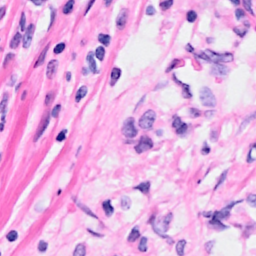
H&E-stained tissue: Breast